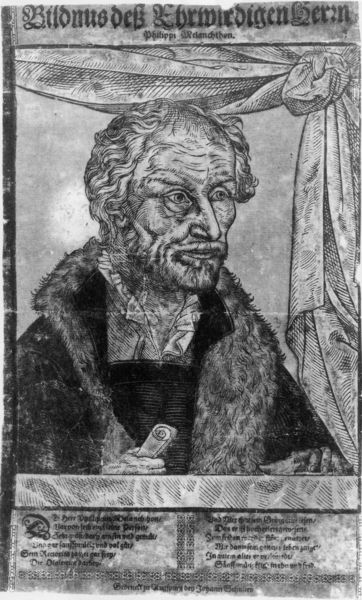
Titel: Bildnis des Philipp Melanchthon
Künstler: Hans d.Ä. Schultes
Institution: (Seriendruck)
Schlagwörter: hand, mann, schatten, umhang, weiß, fenster, finger, grau, licht, mund, nase, ohr, profil, schwarz, stirn, blick, tuch, alt, bart, hemd, augen, falten, geschichte, gesicht, kleidung, knoten, kragen, pelz, rahmen, bild, bildnis, hals, hände, portrait, porträt, vorhang, brüstung, haare, mantel, stoff, blatt, brustbild, locken, renaissance, schultern, fell, holzschnitt, schrift, papier, alter mann, grafik, graphik, linien, spalten, asketisch, inschrift, schmal, faltenwurf, rüschen, knöpfe, dünn, raffung, dürr, unterschrift, zettel, druck, druckgraphik, schwarz weiss, druckgrafik, hochdruck, schraffur, schraffuren, radierung, stich, titel, text, buchstaben, beschriftung, initiale, überschrift, buchdruck, rolle, pelzkragen, runzeln, barhäuptig, brief, mittelalter, wams, schriftrolle, gelehrter, zeilen, kupferstich, altdeutsch, umahng, des, schmied, humanist, philippi, schaube, verblasst, melanchthon, philipp melanchthon, flaten, matel, melanchton, nasenrücken, poartrait, pelzschaube, reformatur, ehrwürdigen, herrn, d, bildnisporträt, ehrwürdigen herrn, bilnis des ehrwürdigen hern